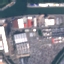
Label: Industrial